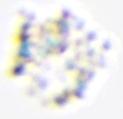
Label: Phaeocystis